Question: I have a custom-built player which can "play" recoded media samples (sensor data with timestamps).
What I am trying to do is couple this player to an Qt UI. I have created a Widget and coupled the Player and the Widget through Signals and slots (Qt::DirectConnection).
The problem I'm experiencing is that the program crashes with an exception thrown. The moment when it crashes is completely random, and sometimes it may not crash. As far as I can tell, the problem lies in that the update in the widget part is not thread-safe. I have tried restricting access to it with a binary semaphore (immediately return if semaphore true, continue if not). The error still doesn't go away.
My question is: is the Qt Painter running on the same thread as the Widget updater? I suspect I'm calling the painter before the previous paint operation has finished, which is why it still crashes. I suspect the widget only somehow posts an event to the painter (non-blocking)..
What else could be the problem? Unfortunately, the code is too complex to paste here. However, I am attaching a screenshot of the crash.
Cheers,
Mihai

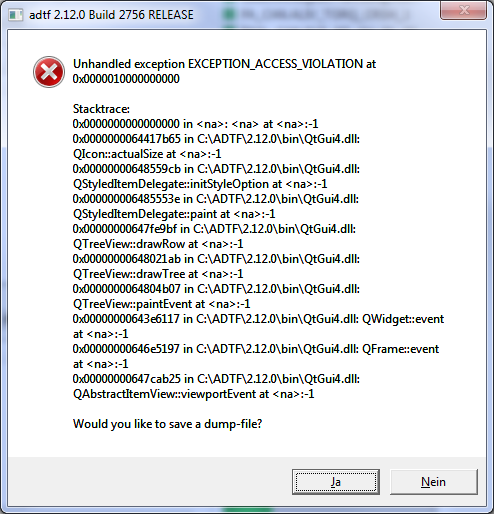
Answer: Thank you for your precious feedback. I have managed to find the root cause for the problem. It was tied to the 'Qt::DirectConnection'. As described in the API documentation, this will be executed:
> "in the emitter's thread, which is not necessarily the receiver's
thread."
In my case, the emitter is the Player and the receiver is the UI thread. Which means I'm manipulating elements in the UI outside of the UI Thread. This is the root cause.
I have changed the implementation to used 'Qt::QueuedConnection' and now it runs smoothly.
As to why the original implementation with 'Qt::QueuedConnection' did not work initially, I put a 'bool status = connect()' which always returned 'false', meaning the connection failed. I changed the name of the signal method to be different from the name of the slot one (initially, they were the same), + I defaulted all the input parameters to standard types ('unsigned int' instead of 'tUInt32') and it worked. 'connect()' now returns 'true'. I suspect that somehow the 'connect()' got confused as to the wiring..